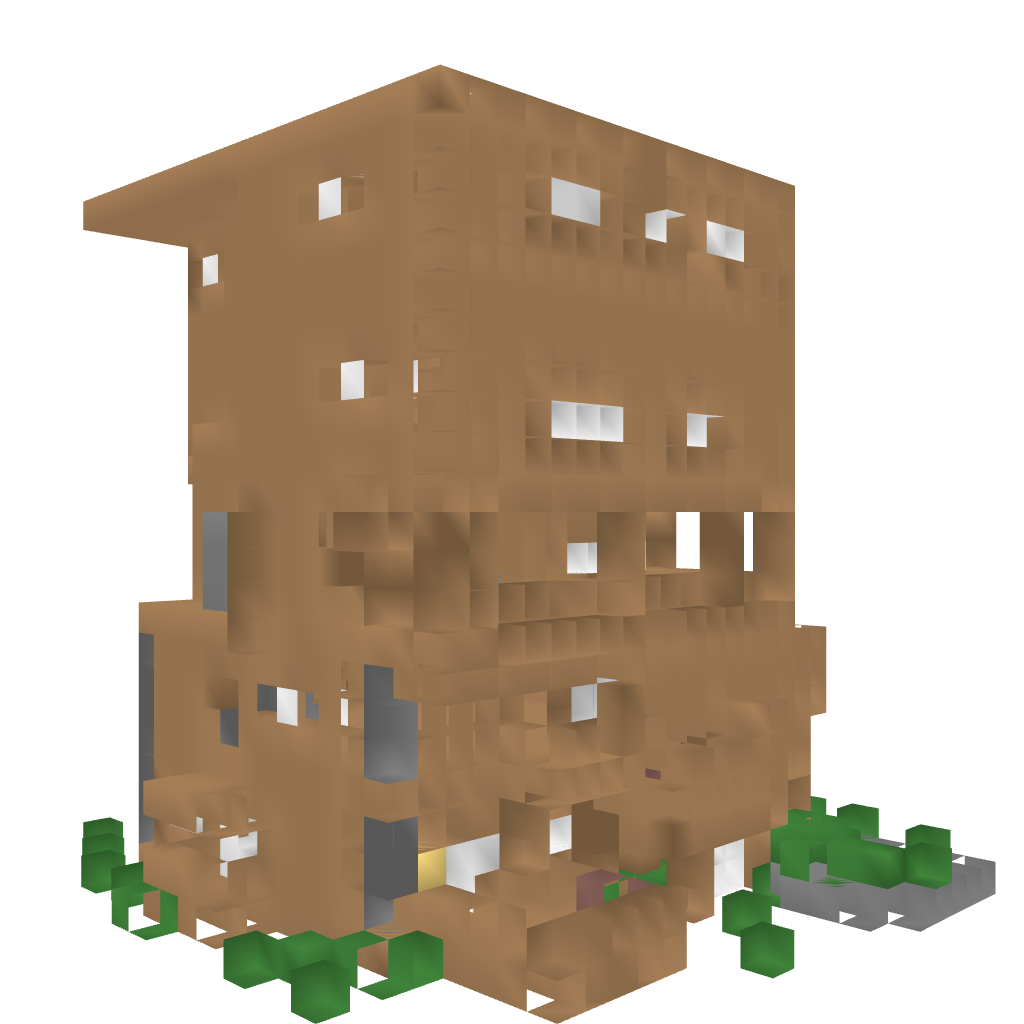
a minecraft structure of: AhmetEmin Caste - Villa bad low quality